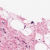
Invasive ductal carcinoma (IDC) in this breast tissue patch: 0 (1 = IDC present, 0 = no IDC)